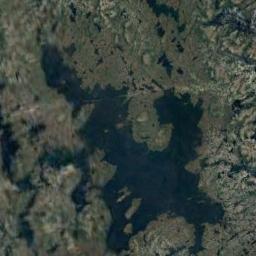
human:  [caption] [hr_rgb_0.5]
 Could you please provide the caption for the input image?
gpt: There are many lakes of different shapes and sizes .

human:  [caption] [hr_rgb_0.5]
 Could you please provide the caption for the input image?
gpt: A blue lake surrounded by forest .

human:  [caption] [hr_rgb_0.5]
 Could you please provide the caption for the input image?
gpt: Some lakes of different sizes with winding banks lie on a flat ground and the water is dark blue .

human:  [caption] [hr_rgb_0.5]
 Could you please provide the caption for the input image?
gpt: The lake is very blue .

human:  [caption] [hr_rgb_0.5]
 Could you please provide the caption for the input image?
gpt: There are some green meadows and bare land around the lakes .